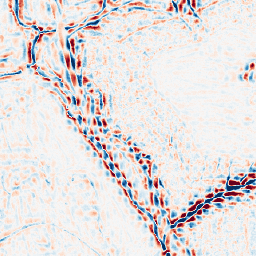
Category: wavelet
Decomposition family: wavelet_dwt
Decomposition parameters: wavelet: db4
level: 3
Upsampling method: nearest
Upsampling parameters: scale: 2
Upsampling scale: 2